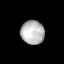
Tissue: lung
Cell type: Fibroblasts
Senescence score: 0.5649
Nuclear area (px): 543
Mean DAPI intensity: 185.16